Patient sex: M
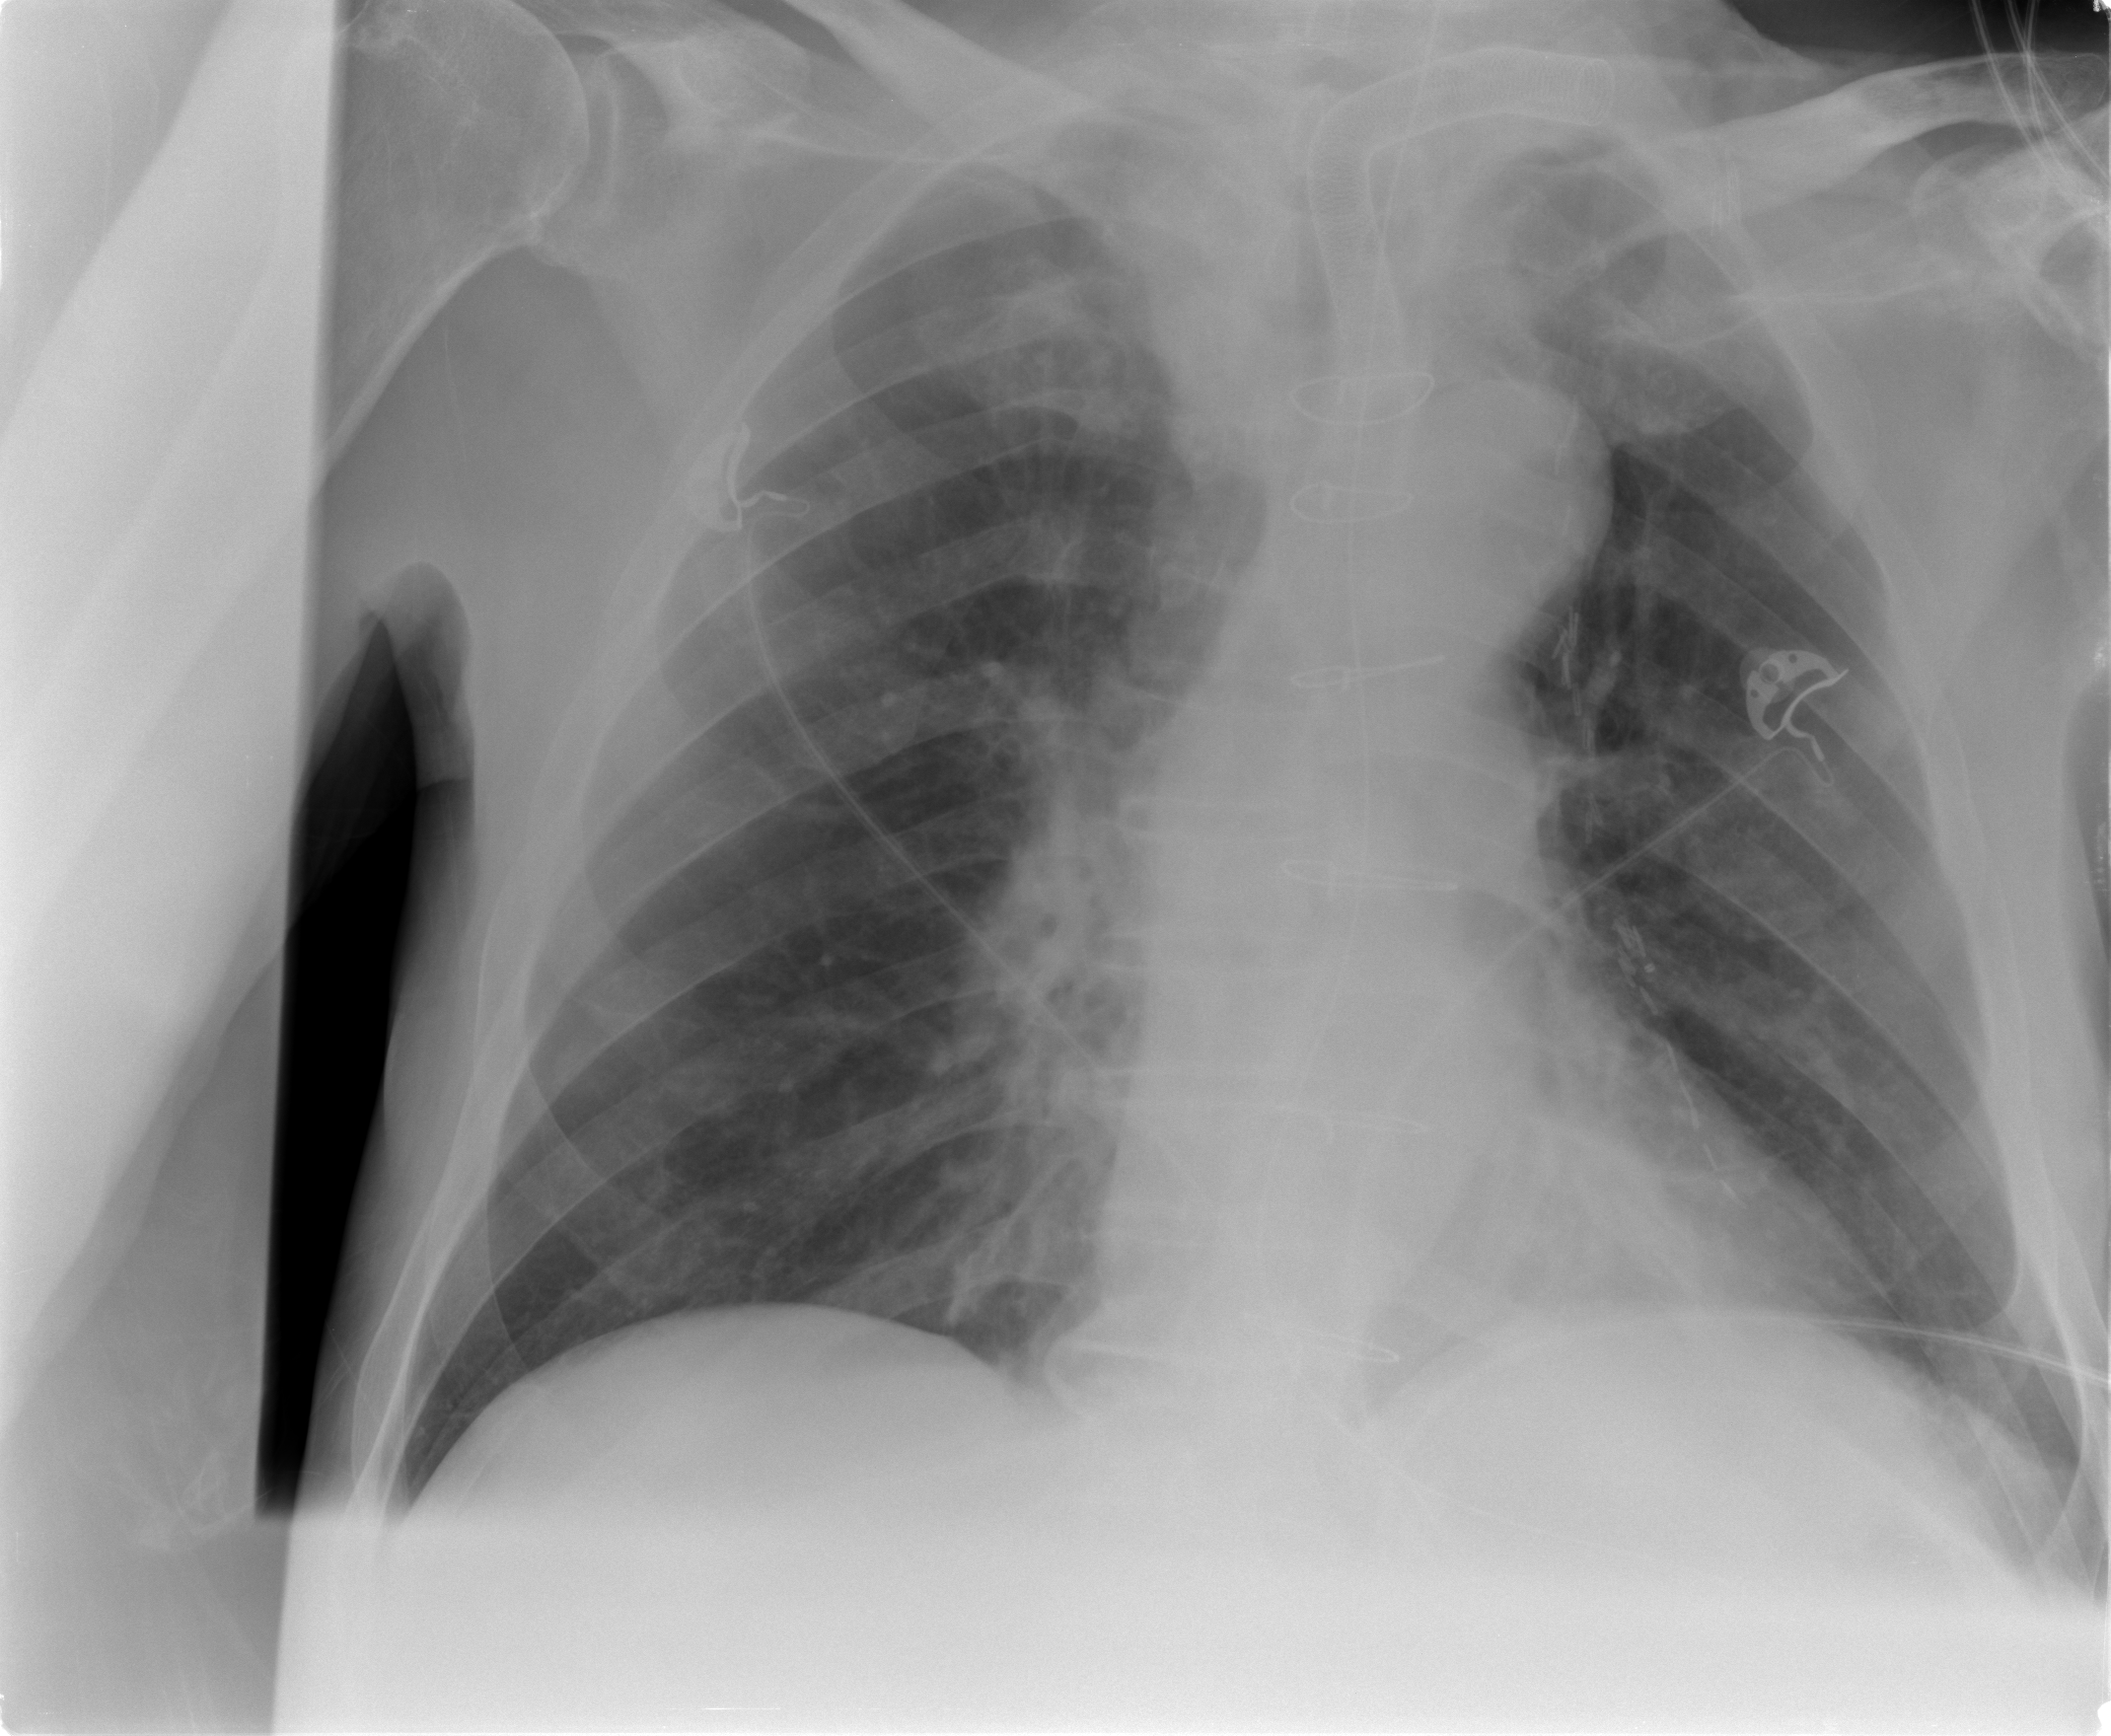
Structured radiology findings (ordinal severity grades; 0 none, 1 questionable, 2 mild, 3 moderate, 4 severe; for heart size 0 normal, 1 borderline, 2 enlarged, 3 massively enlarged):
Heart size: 0
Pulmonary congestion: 0
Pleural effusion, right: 0
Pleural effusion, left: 2
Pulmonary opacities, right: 0
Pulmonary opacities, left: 0
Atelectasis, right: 0
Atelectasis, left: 1